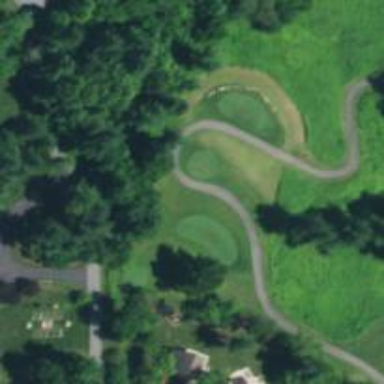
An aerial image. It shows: Path used for both walking and golf.